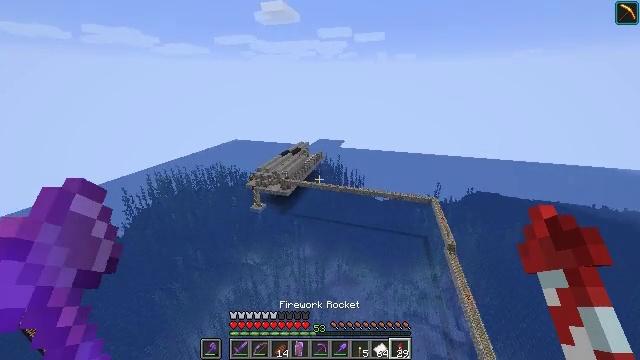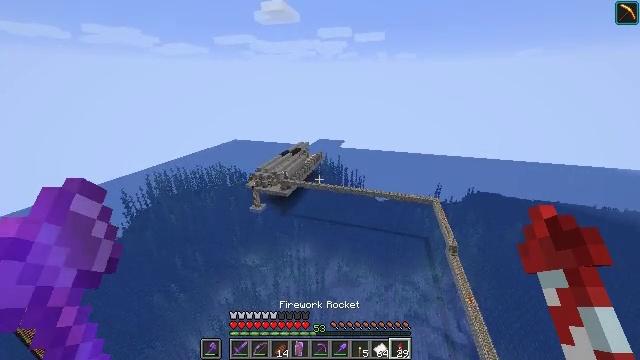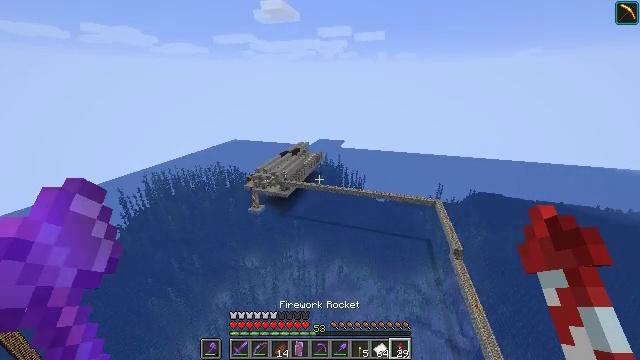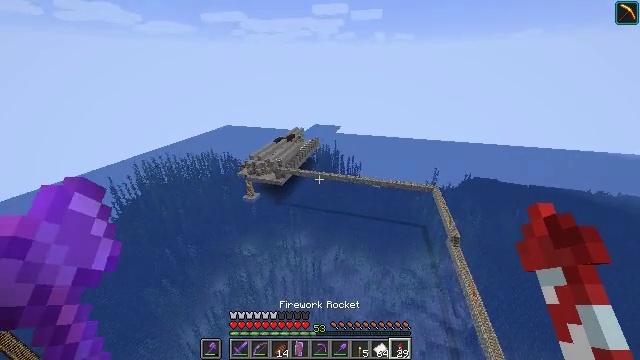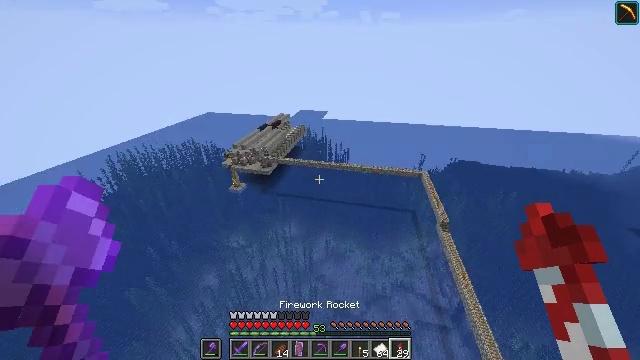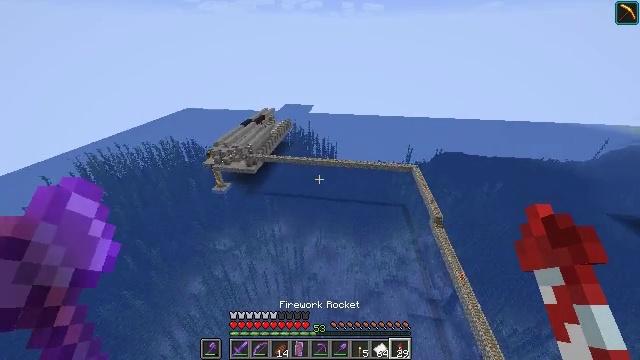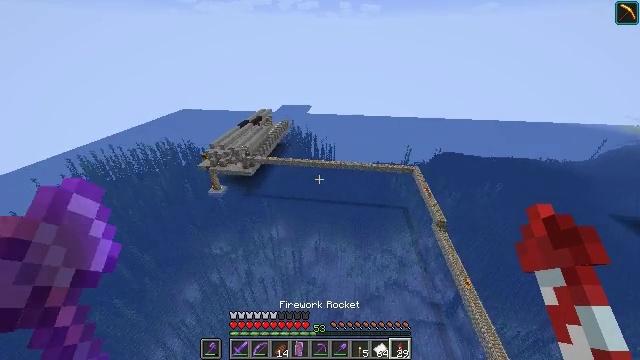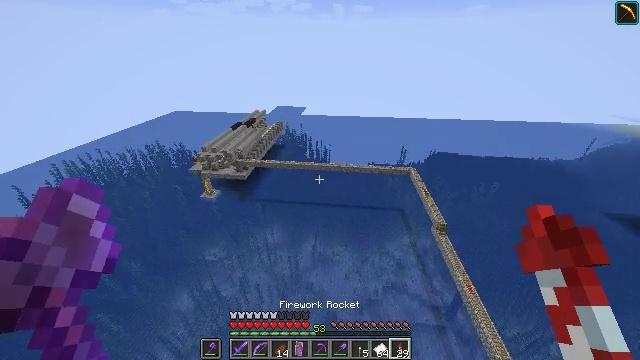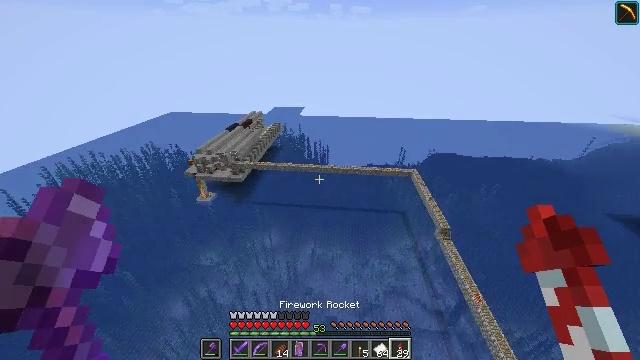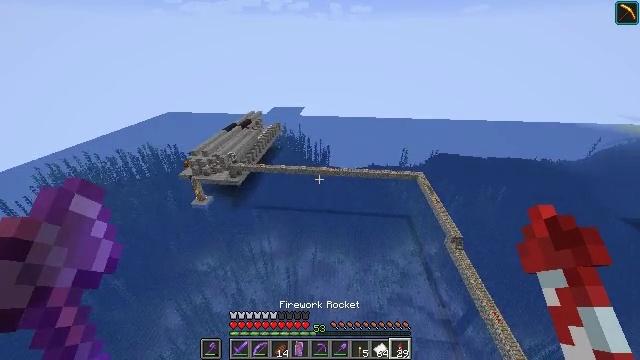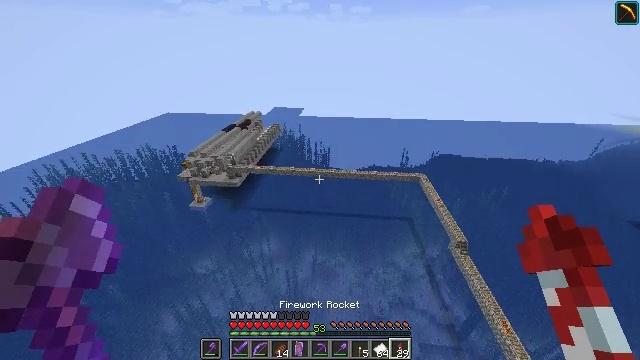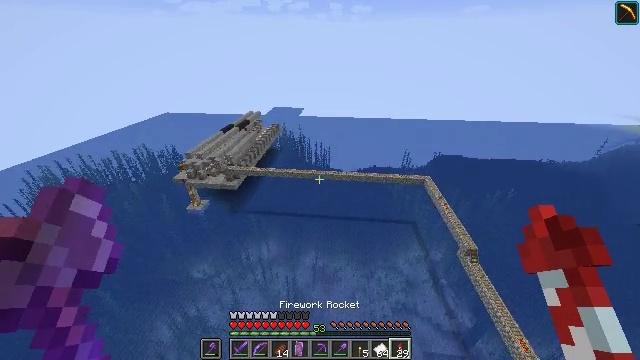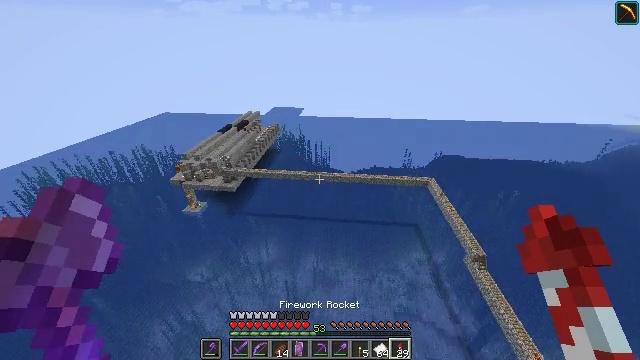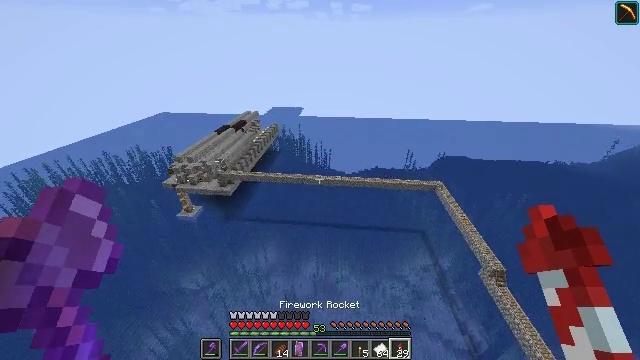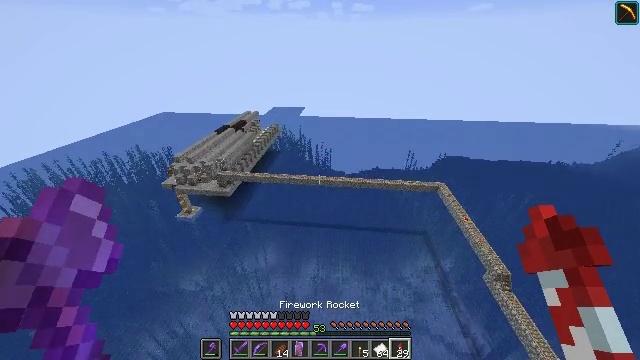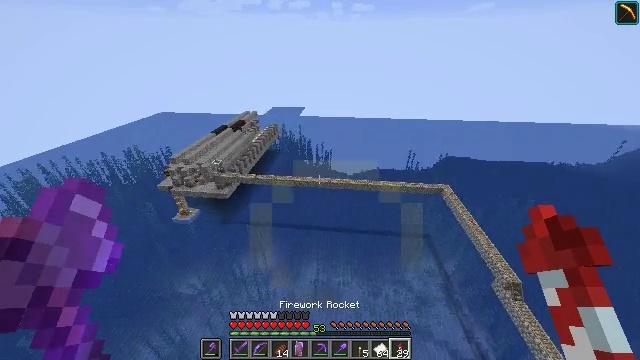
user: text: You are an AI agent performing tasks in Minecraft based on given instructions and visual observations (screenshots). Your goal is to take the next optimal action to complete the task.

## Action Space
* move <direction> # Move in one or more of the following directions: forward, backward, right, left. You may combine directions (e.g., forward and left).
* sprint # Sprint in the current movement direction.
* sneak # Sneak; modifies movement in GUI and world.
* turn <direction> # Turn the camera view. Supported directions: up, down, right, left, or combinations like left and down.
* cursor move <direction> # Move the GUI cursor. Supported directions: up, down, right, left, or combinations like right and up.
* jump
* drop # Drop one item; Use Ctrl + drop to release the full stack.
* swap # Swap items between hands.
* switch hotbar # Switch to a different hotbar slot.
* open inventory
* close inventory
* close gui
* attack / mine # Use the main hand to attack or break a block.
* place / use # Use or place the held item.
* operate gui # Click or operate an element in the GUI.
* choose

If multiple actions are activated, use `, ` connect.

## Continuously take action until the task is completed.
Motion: motion action
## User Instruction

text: craft item air
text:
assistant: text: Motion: move forward, sprint
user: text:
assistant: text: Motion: move forward, sprint
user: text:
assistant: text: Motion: move forward, sprint, turn right and down
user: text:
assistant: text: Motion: move forward, sprint, turn right and down
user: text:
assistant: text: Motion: move forward, sprint, turn right and down
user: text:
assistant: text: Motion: move forward, sprint
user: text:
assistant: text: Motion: move forward, sprint, turn right
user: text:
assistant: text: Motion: move forward, sprint
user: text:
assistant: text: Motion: move forward, sprint
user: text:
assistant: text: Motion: move forward, sprint
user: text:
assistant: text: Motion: move forward, sprint
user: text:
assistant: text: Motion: move forward, sprint
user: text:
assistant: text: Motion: move forward, sprint
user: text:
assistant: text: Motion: move forward, sprint
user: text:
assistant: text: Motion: move forward, sprint
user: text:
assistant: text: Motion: move forward, sprint
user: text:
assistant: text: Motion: move forward, sprint
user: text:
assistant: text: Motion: move forward, sprint
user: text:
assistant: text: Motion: move forward, sprint
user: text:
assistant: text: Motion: move forward, sprint
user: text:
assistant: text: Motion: move forward, sprint
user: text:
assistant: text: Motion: move forward, sprint
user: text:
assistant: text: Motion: move forward, sprint
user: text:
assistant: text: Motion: move forward, sprint
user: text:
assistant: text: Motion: move forward, sprint
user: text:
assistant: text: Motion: move forward, sprint, turn left
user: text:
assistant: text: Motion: move forward, sprint, turn left
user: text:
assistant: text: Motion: move forward, sprint, turn left and up
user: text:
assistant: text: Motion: move forward, sprint, turn left and up
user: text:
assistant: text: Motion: move forward, sprint, turn left and up